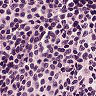
Metastatic tissue present: no